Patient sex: M
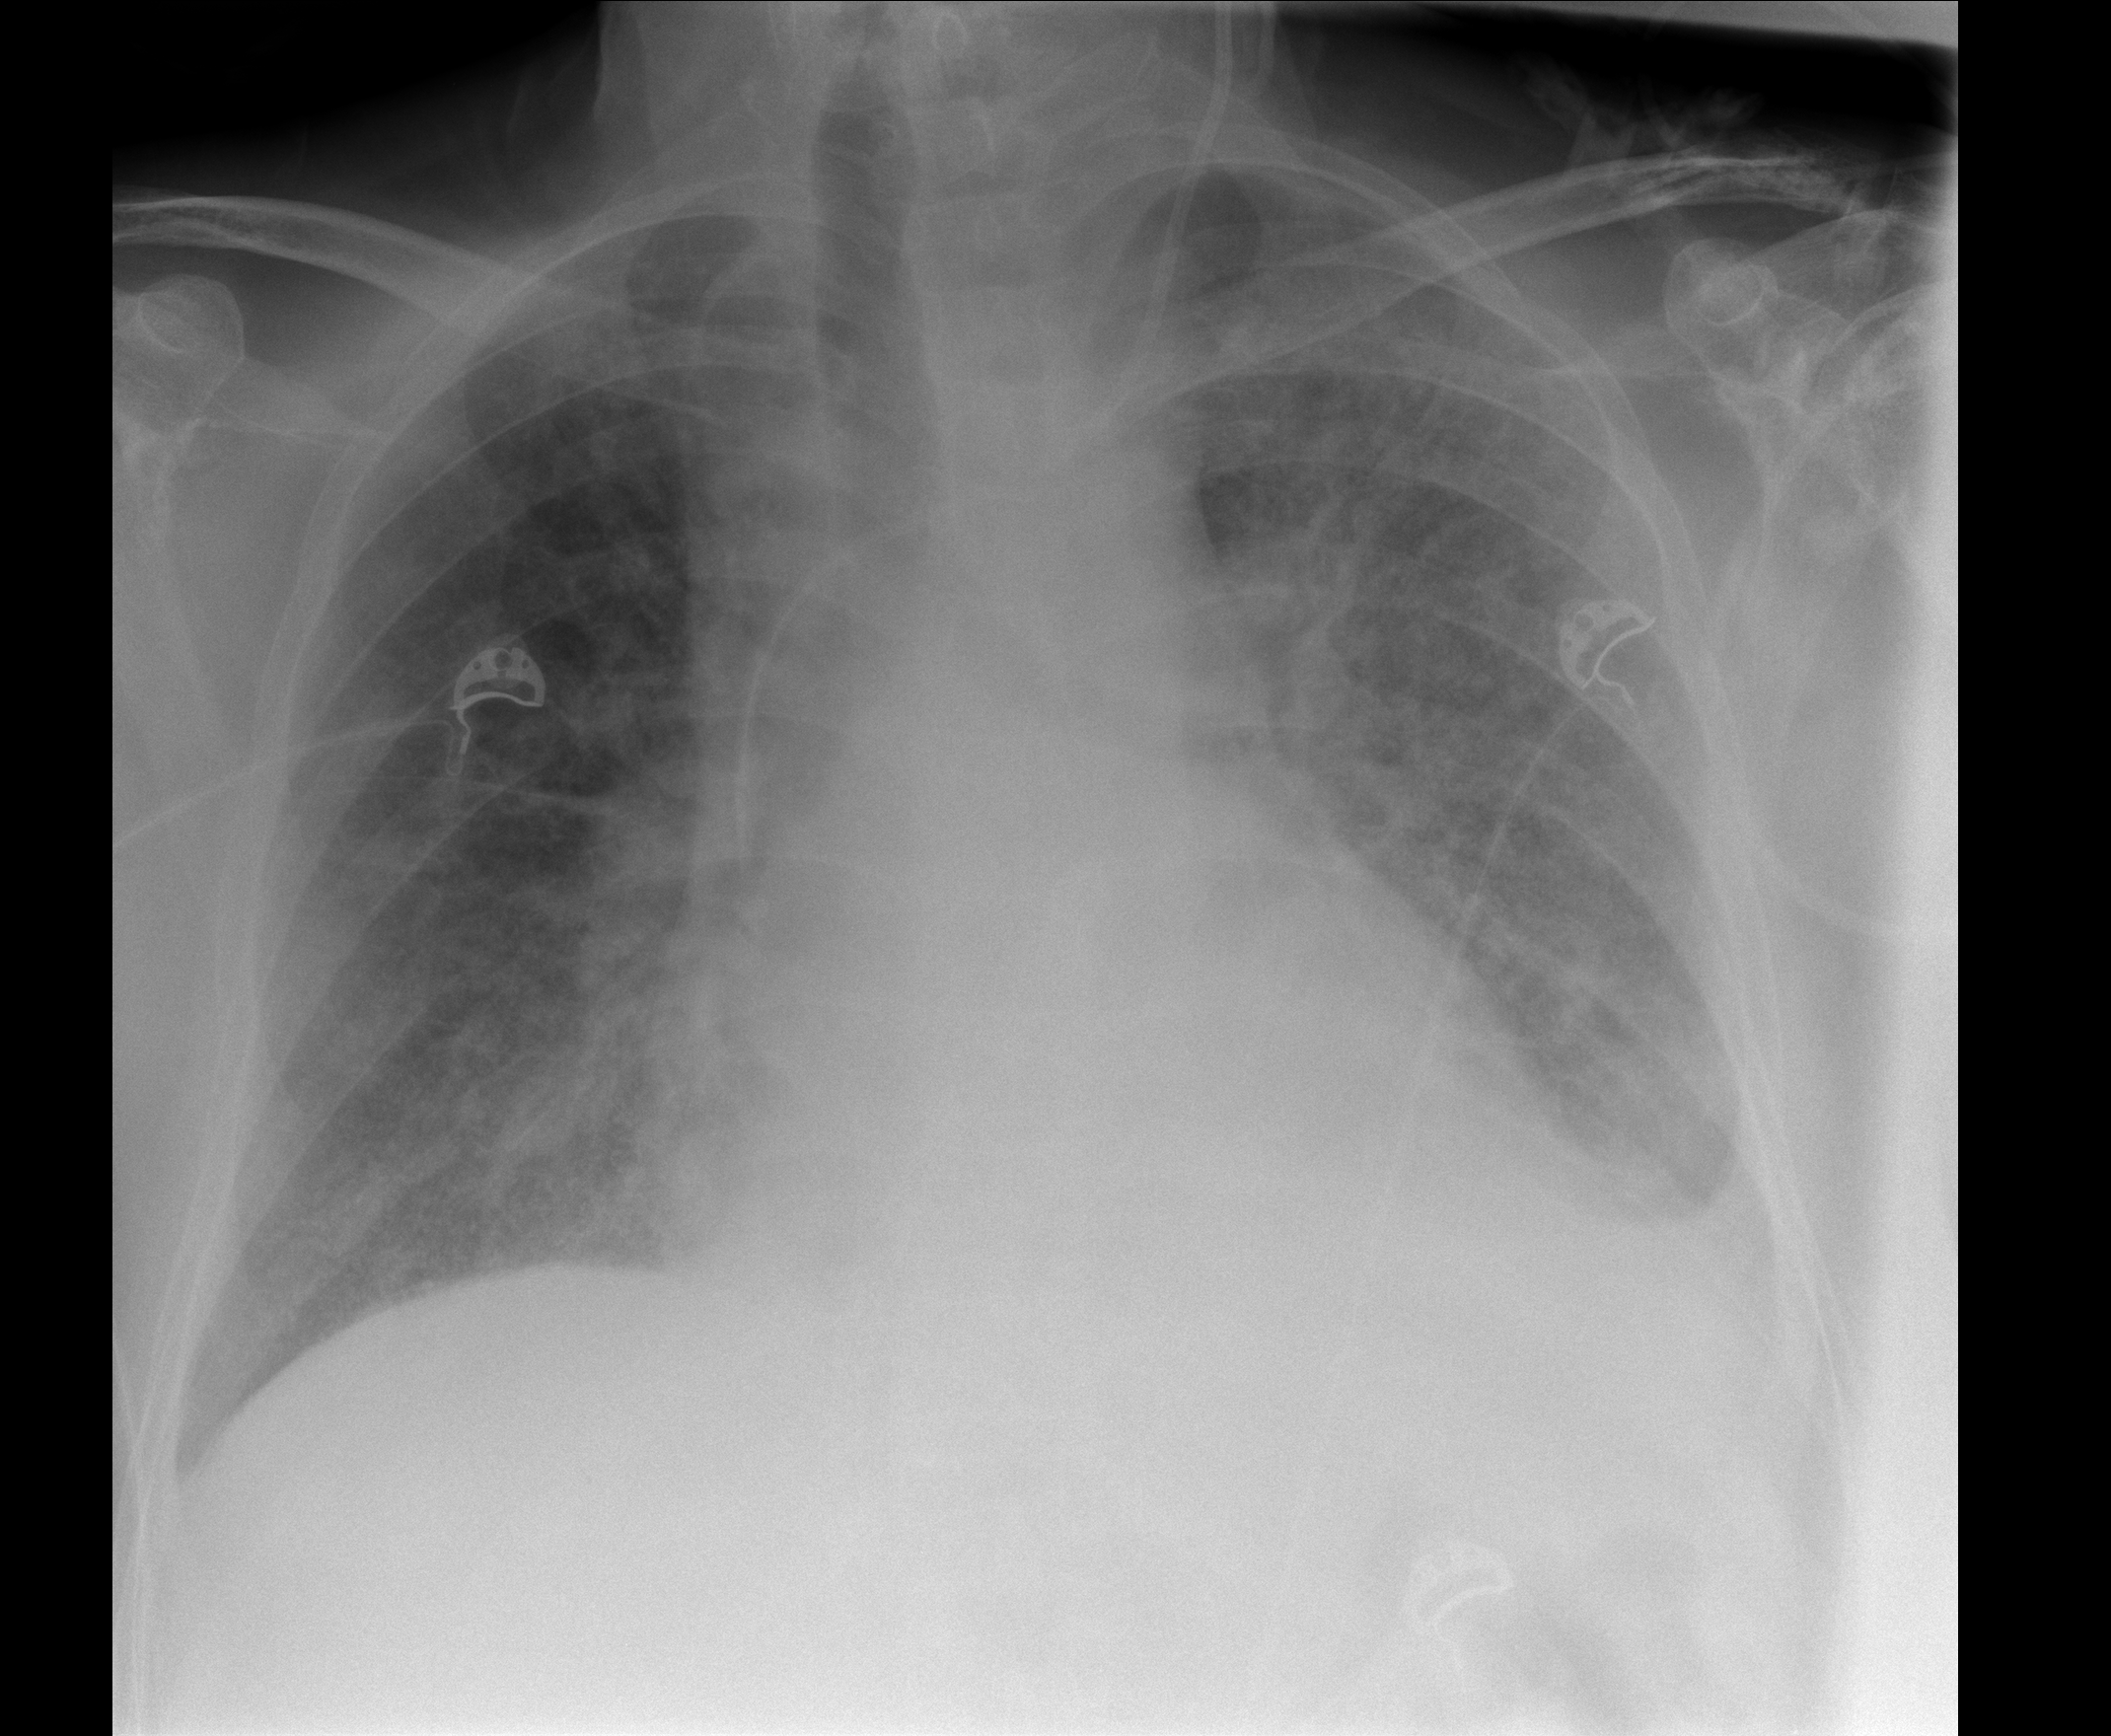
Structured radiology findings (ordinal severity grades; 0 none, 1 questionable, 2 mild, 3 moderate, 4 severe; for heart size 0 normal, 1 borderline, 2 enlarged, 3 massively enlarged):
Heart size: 1
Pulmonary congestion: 2
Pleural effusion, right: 2
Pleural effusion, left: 1
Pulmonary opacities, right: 3
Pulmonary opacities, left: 3
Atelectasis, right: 2
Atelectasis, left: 2